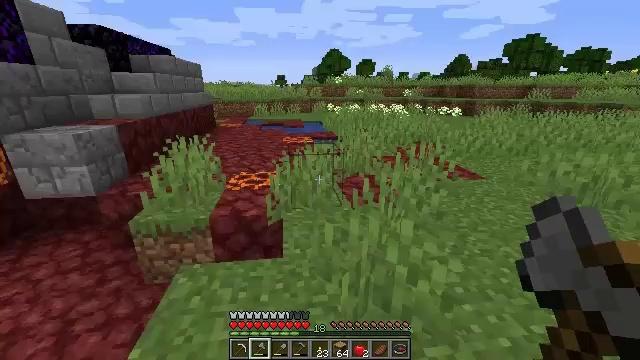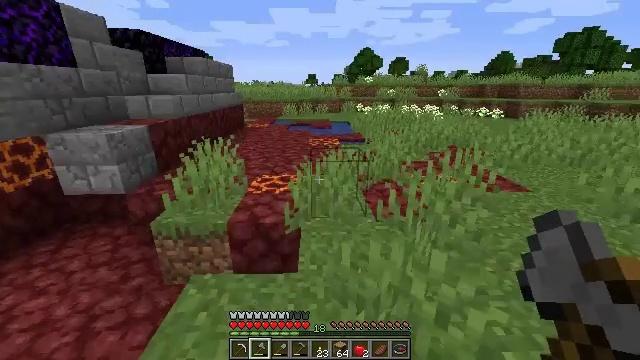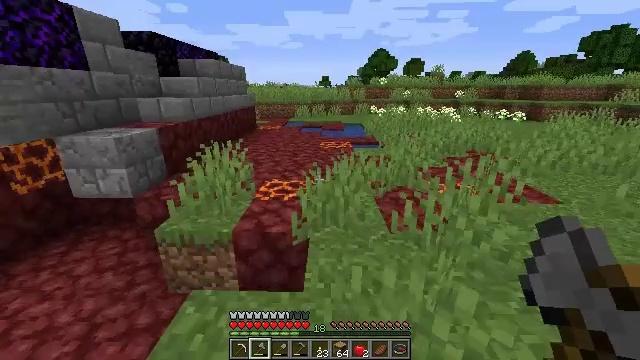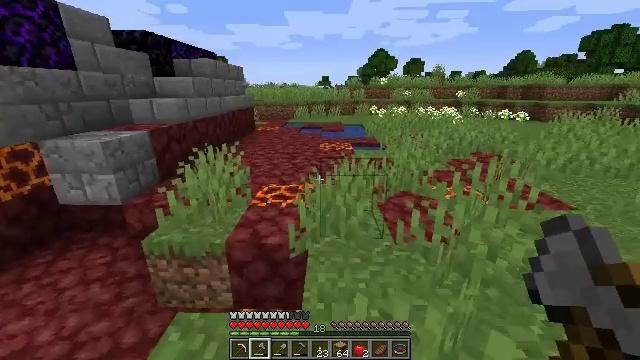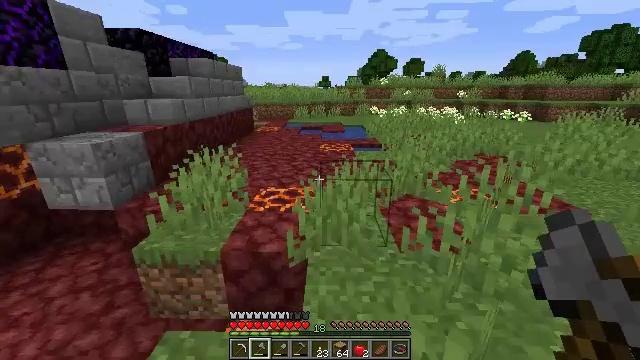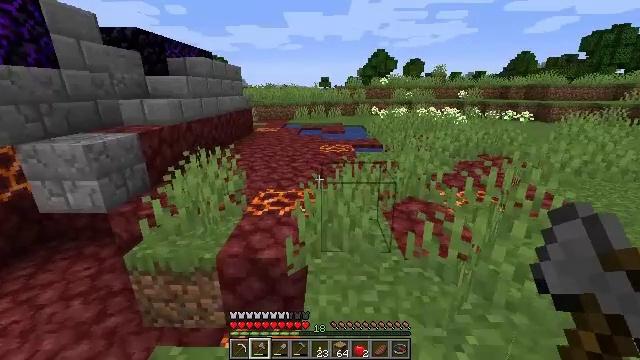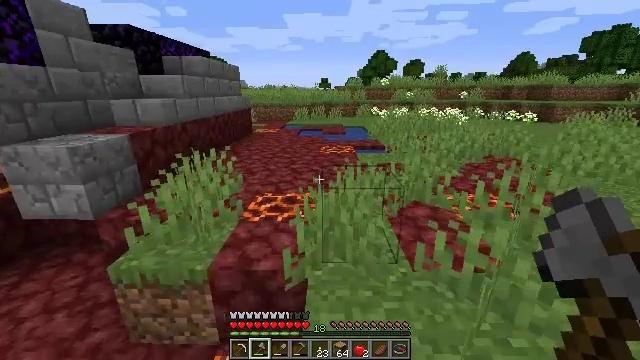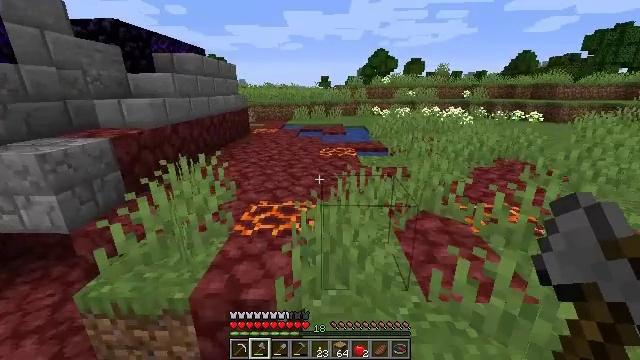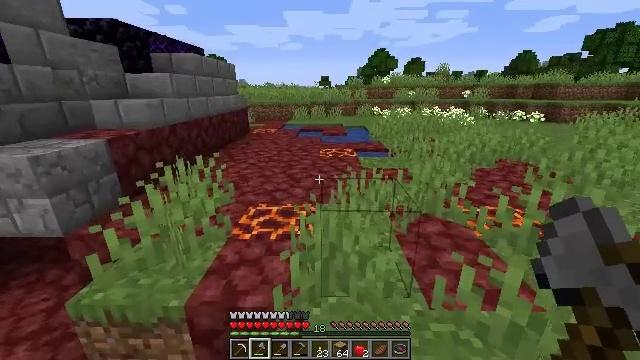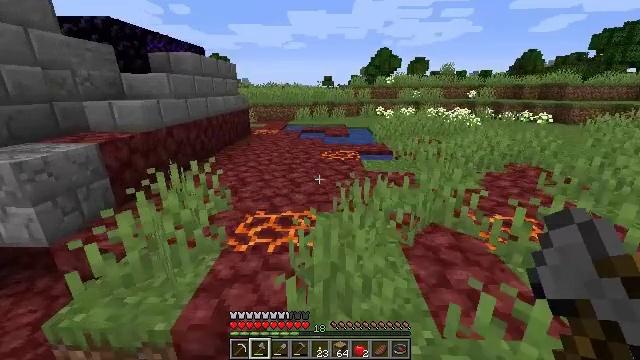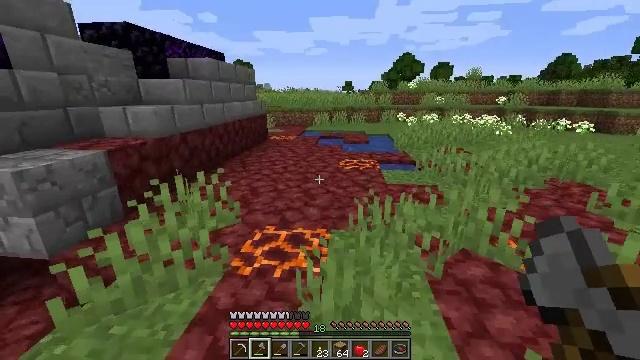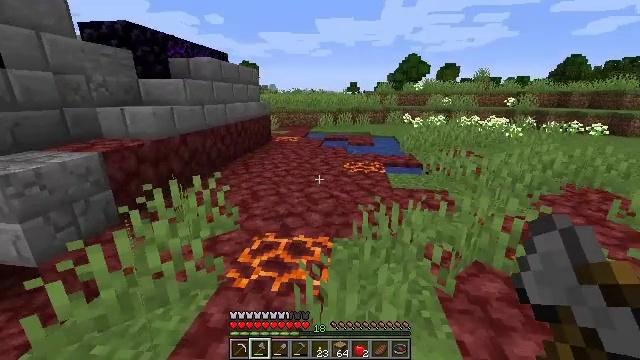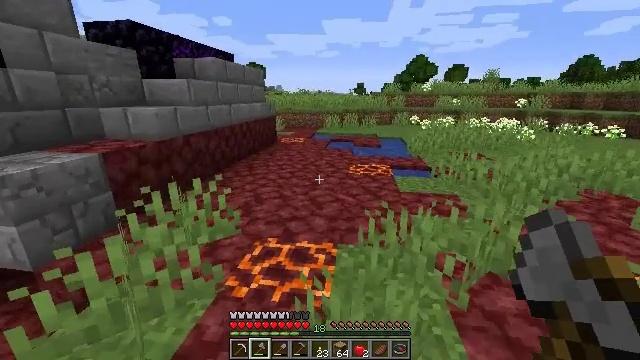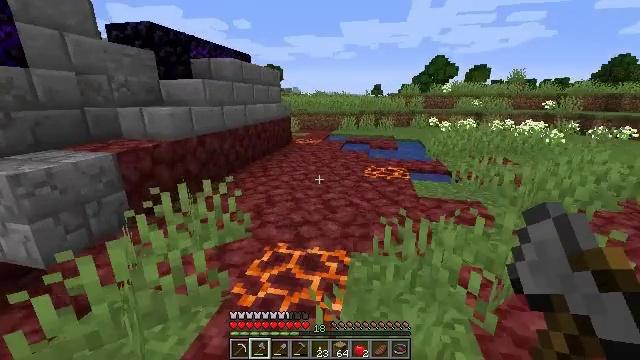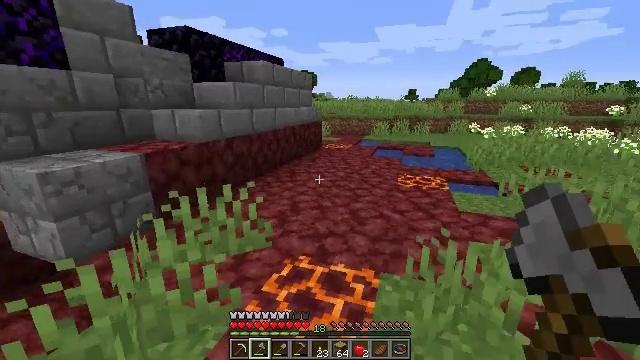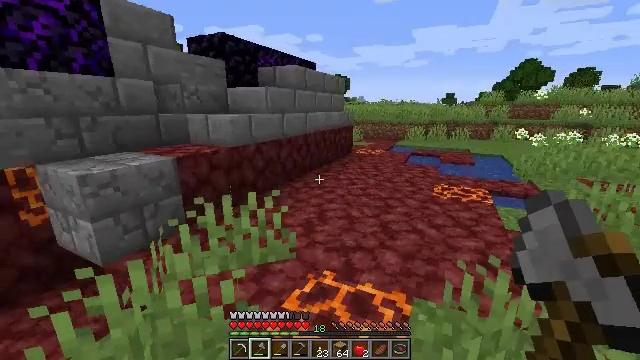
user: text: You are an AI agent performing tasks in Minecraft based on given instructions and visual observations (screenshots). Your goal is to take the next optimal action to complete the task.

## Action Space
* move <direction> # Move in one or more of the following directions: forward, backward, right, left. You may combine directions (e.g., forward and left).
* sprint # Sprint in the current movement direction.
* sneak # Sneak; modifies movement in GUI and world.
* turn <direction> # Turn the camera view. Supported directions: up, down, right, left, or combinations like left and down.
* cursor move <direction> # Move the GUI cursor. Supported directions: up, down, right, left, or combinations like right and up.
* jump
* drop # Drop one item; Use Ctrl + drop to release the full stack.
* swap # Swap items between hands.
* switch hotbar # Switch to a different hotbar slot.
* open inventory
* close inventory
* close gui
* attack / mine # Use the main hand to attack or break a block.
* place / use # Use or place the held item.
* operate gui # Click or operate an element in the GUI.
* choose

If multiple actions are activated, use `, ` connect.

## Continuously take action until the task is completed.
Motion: motion action
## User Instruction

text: Gather the cracked stone bricks from a structure.
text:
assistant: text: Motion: move forward, turn left
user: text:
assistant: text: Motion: move forward, turn left
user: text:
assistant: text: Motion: move forward
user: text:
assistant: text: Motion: move forward
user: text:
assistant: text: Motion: move forward
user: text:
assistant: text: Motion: move forward
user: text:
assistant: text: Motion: move forward
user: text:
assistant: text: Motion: move forward
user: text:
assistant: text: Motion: move forward
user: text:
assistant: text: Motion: move forward, turn left and up
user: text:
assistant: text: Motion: move forward, turn left
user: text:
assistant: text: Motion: move forward, turn left
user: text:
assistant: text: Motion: move forward, turn left
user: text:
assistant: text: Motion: move forward, turn left
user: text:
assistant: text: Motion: move forward, turn left
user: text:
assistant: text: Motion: move forward, turn left and up
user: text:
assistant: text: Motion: move forward, turn left
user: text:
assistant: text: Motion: move forward, turn left
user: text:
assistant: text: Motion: move forward, turn left
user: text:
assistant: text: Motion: move forward, turn left and up
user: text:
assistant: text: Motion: move forward, turn left
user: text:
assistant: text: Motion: move forward, turn left
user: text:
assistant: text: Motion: move forward, turn left
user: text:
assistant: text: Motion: move forward, turn left
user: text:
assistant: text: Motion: move forward, turn left
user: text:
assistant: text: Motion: move forward, turn left
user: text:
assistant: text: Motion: move forward, jump
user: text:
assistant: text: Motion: move forward, jump
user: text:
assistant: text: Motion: move forward, jump
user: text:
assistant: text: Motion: move forward, jump